Question: I am new in Swing. I have requirement to implement drag and drop using swing. In current frame contains different panels i.e.,Center Panel & LeftPanel have sub panels i.e., Controls Panel,Properties Panel.I trying to drag and drop the labels/jbuttons/Images from Control Panel into Center Panel.These panels are used BorderLayout

I tried drag and drop with Mouse Event.I put mouse listner on Control Panel. When I dropping the label/image into center panel.It reads -X & Y Cooridnates and check the code
'''
private void mak_lis(final SLabel l) {
l.addMouseListener(new MouseAdapter() {
public void mousePressed(MouseEvent m) {
System.out.println("mak_lis Mouse mousePressed");
setCursor(yd);
// l.setBorder(new MatteBorder(1,1,1,1,Color.black));
}
public void mouseReleased(MouseEvent m) {
l.setBorder(null);
setCursor(dc);
System.out.println("mak_lis Mouse mouseReleased");
int x = -(m.getX() + l.getX() - leftPanel.getX());
int y = m.getY() + l.getY() + leftPanel.getY();
System.out.println("mak_lis Mouse mouseReleased" + "x" + x+ "y" + y);
if (y > 0 && x > 0 && y < leftPanel.getHeight() && x < leftPanel.getWidth()) {
leftPanel.add(new_lab(l, x, y));
leftPanel.repaint();
Component[] components1 = leftPanel.getComponents();
Component component = null;
for (int i = 0; i < components1.length; i++) {
// System.out.println("components iii"+ components1[i]);
component = components1[i];
}
}
}
});
}
'''
Please tell me is there any missing here. What is best approches to achieve drag and drop functionality?
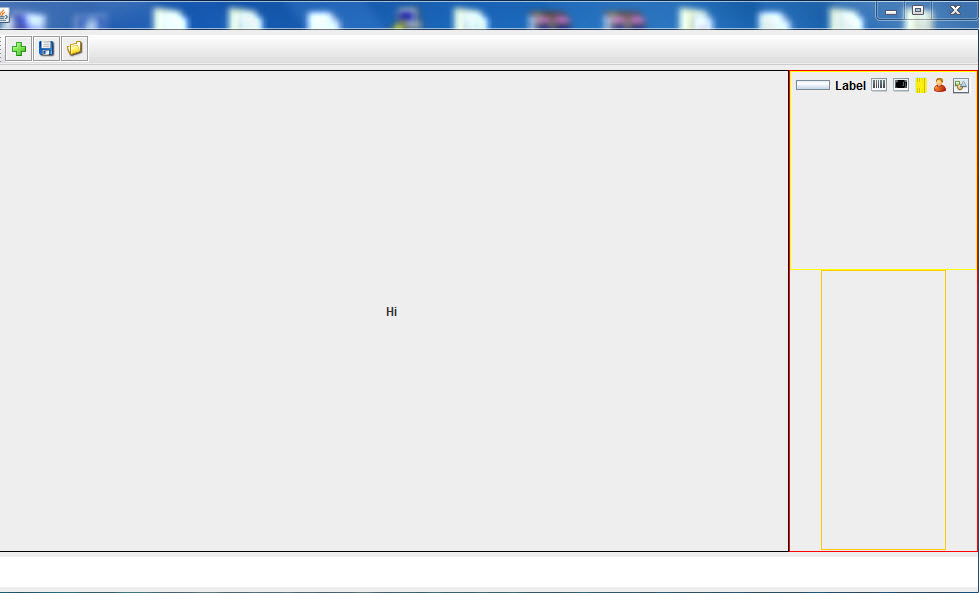
Answer: This is not how drag and drop is accomplished in Java/Swing
There are plenty of examples on SO...
- <URL>
I'd also recommend that you checkout <URL>